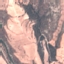
Label: HerbaceousVegetation